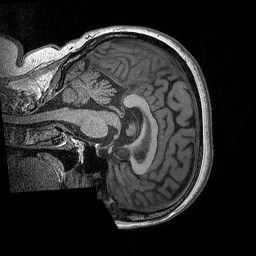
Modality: T1w
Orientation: sagittal
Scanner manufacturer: siemens
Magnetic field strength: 3 T
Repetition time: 2.3 s
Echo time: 0.00298 s